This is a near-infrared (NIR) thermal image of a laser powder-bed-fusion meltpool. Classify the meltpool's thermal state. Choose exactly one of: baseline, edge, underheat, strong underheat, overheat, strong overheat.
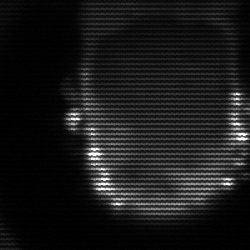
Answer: baseline